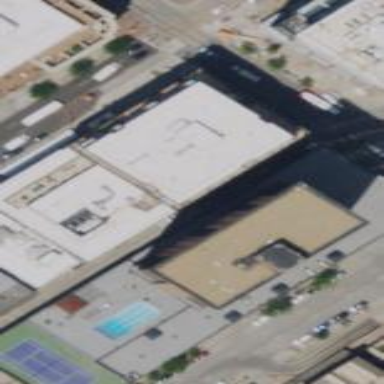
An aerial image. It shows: Building with brown roof. The brown color adds warm touch to the structure.